Field crop: tomato
Growth stage: 1
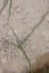
Species: cyperus